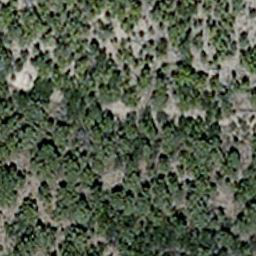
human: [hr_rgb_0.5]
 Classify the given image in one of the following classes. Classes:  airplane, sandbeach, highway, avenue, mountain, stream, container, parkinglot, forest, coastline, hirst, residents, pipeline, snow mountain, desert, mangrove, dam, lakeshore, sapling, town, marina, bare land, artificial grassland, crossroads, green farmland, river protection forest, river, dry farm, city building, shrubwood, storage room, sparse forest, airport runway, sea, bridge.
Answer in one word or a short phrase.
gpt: sparse forest